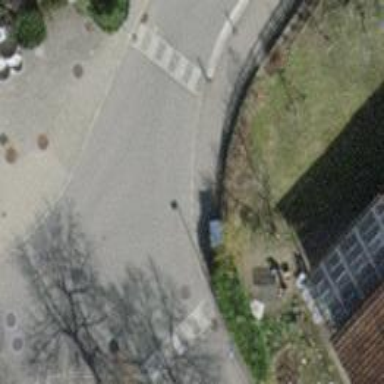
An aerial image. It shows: Traffic calming table.